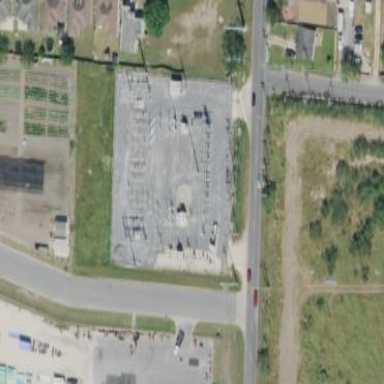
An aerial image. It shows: Distribution power substation secured by fence.